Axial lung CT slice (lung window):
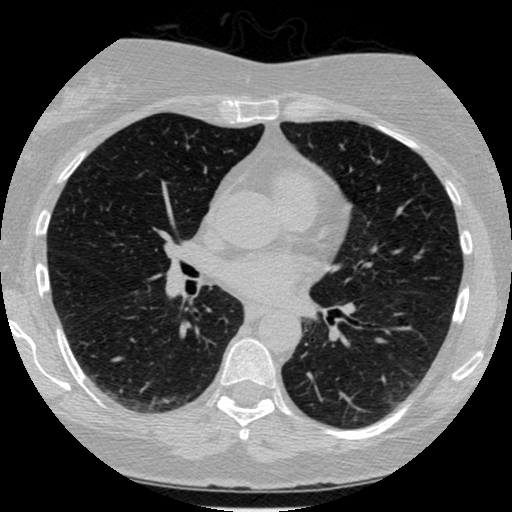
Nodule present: no